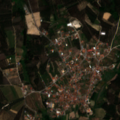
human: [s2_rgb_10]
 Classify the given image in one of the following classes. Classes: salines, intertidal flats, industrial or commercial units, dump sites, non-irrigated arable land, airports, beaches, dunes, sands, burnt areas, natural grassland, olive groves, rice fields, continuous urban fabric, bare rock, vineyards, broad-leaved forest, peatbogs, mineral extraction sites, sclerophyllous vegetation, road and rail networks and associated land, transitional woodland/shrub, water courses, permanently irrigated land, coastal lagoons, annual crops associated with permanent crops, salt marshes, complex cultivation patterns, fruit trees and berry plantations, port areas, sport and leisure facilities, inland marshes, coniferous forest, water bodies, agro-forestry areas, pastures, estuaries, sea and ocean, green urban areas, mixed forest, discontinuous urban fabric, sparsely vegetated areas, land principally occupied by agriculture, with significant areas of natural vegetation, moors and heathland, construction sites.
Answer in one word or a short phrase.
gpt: discontinuous urban fabric, complex cultivation patterns, mixed forest, transitional woodland/shrub